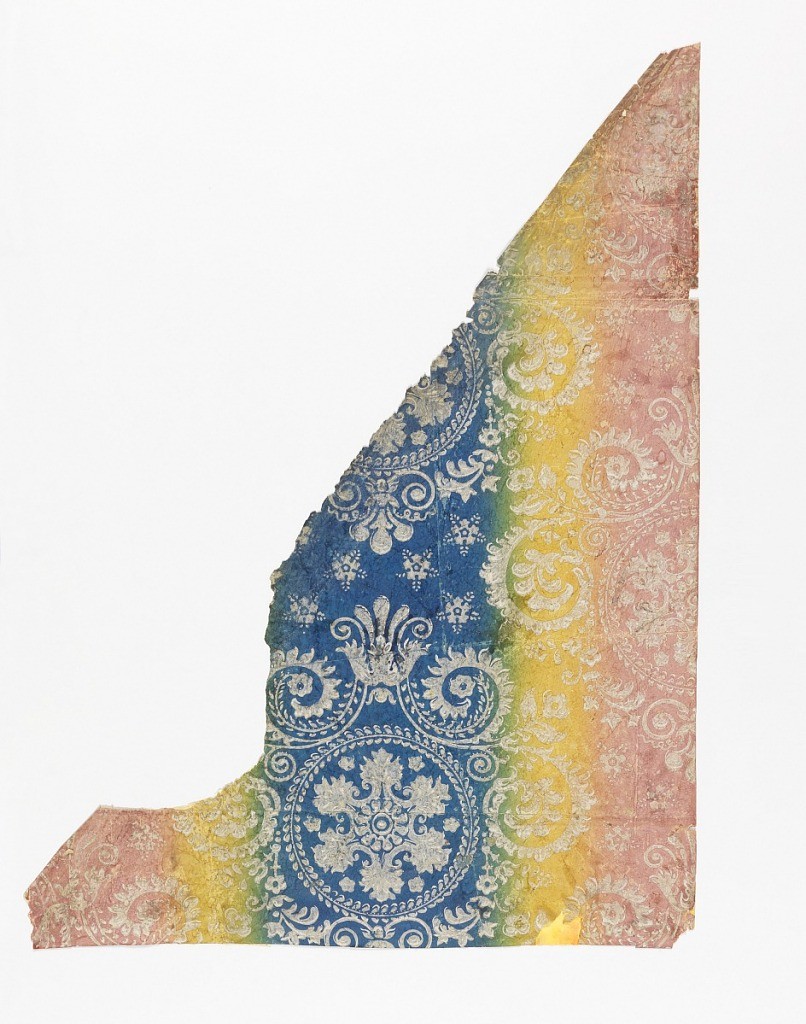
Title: Sidewall
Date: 1820–30
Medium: Block-printed
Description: Circular medallion with a six-pointed rosette in center. Medallion is enwreathed with scrolls. Star motifs are scattered over field. The blending is vertical and done by hand. From the home of Horace Loomis, built 1800 in Burlington, Vermont. Printed on unbleached paper. Blended background: pink,gold, green, blue. Design in gray.